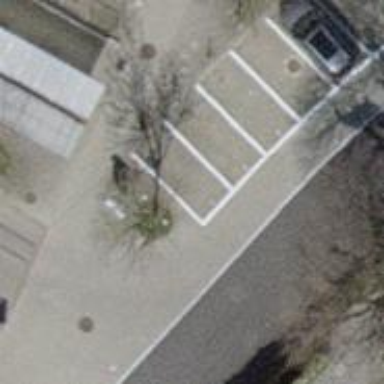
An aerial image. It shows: Bollard.